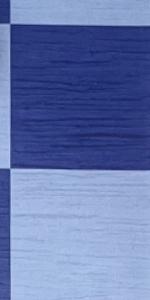
Label: Empty